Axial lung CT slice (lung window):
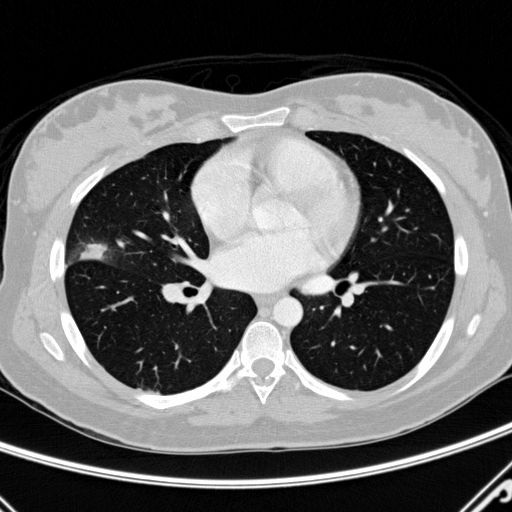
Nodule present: yes
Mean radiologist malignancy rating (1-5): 4